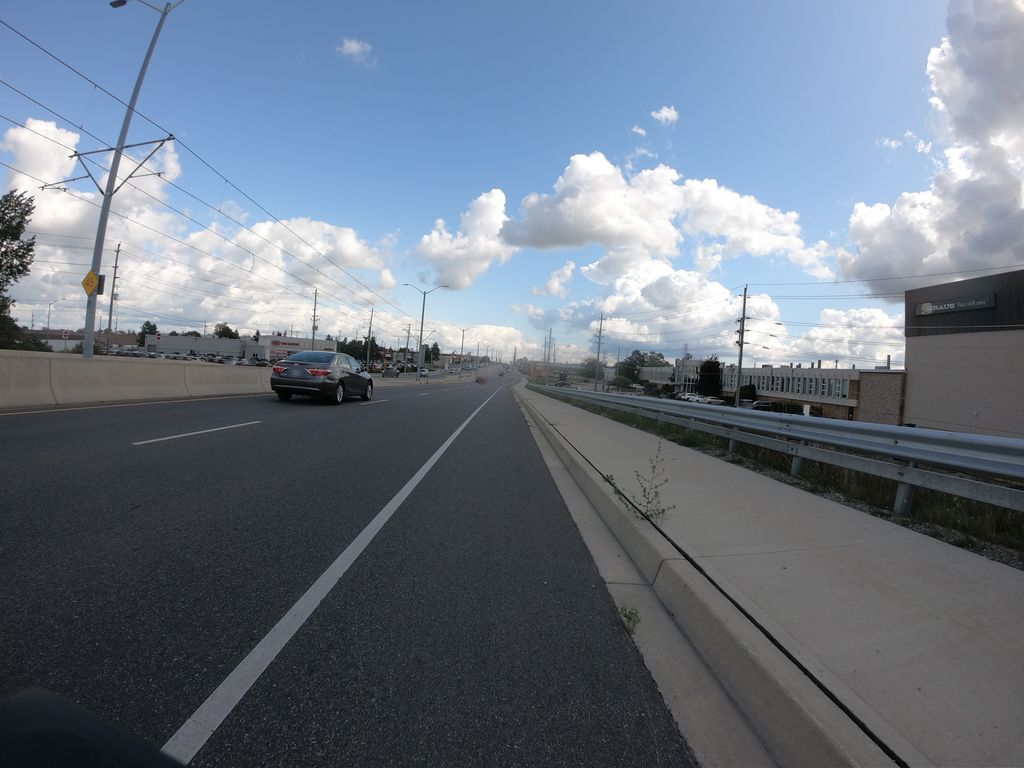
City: kitchener-waterloo